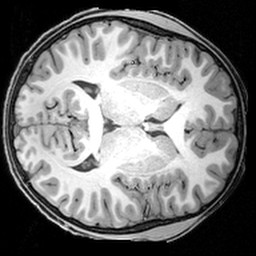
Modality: T1w
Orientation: axial
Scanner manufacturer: siemens
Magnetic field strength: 3 T
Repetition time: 1.9 s
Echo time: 0.00397 s